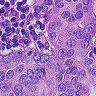
Metastatic tissue present: yes